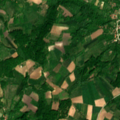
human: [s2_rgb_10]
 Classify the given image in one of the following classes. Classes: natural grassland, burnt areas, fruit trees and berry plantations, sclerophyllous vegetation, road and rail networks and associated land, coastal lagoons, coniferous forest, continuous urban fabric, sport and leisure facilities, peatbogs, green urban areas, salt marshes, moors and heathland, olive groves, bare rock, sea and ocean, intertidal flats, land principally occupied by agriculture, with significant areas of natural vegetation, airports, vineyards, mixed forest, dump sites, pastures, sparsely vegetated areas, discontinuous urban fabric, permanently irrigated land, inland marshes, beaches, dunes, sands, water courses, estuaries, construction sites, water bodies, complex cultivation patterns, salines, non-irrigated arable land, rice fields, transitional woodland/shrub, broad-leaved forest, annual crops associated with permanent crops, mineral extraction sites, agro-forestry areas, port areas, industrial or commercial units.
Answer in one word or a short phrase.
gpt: complex cultivation patterns, land principally occupied by agriculture, with significant areas of natural vegetation, broad-leaved forest